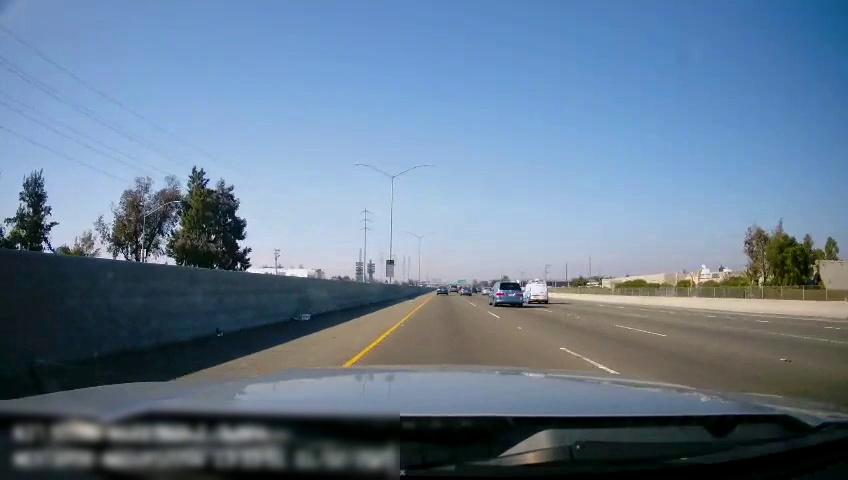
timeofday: Day
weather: Sunny
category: Drivable Space
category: Vehicles | Truck
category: Vehicles | SUV
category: Vehicles | Car
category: Vehicles | Car
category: Lanes | Current Lane
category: Lanes | Current Lane
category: Lanes | Alternate Lane
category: Lanes | Alternate Lane
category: Lanes | Alternate Lane
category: Lanes | Alternate Lane